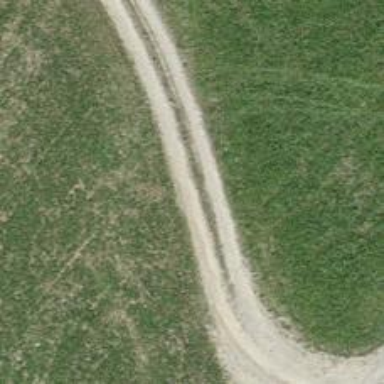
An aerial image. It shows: Path covered in grass.